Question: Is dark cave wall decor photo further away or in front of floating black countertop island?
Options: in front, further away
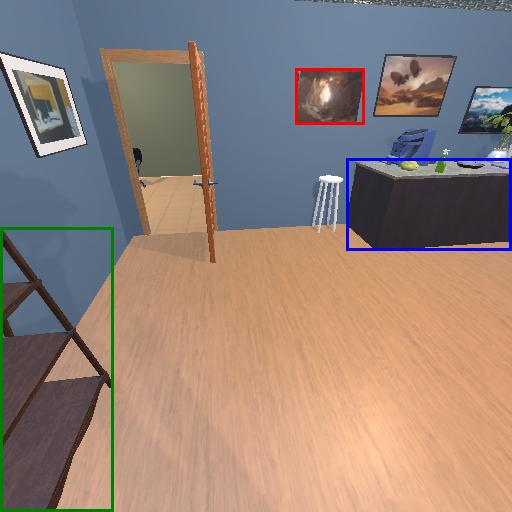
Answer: in front